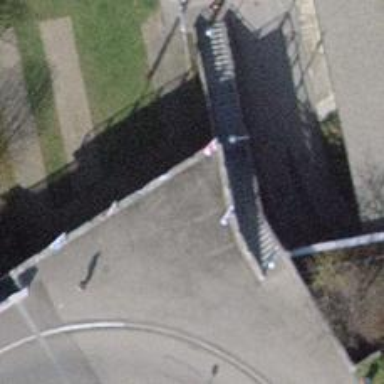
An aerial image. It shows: Bicycle parking area with stands on asphalt surface.